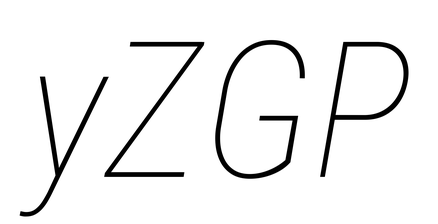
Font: Roboto-Italic_Condensed_Thin_Italic